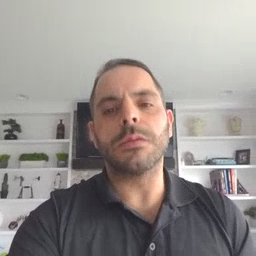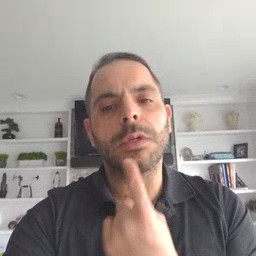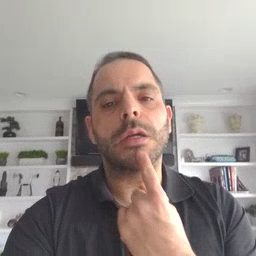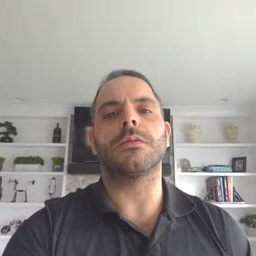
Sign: say